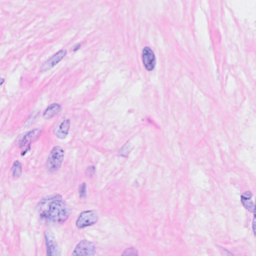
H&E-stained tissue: Breast